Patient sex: M
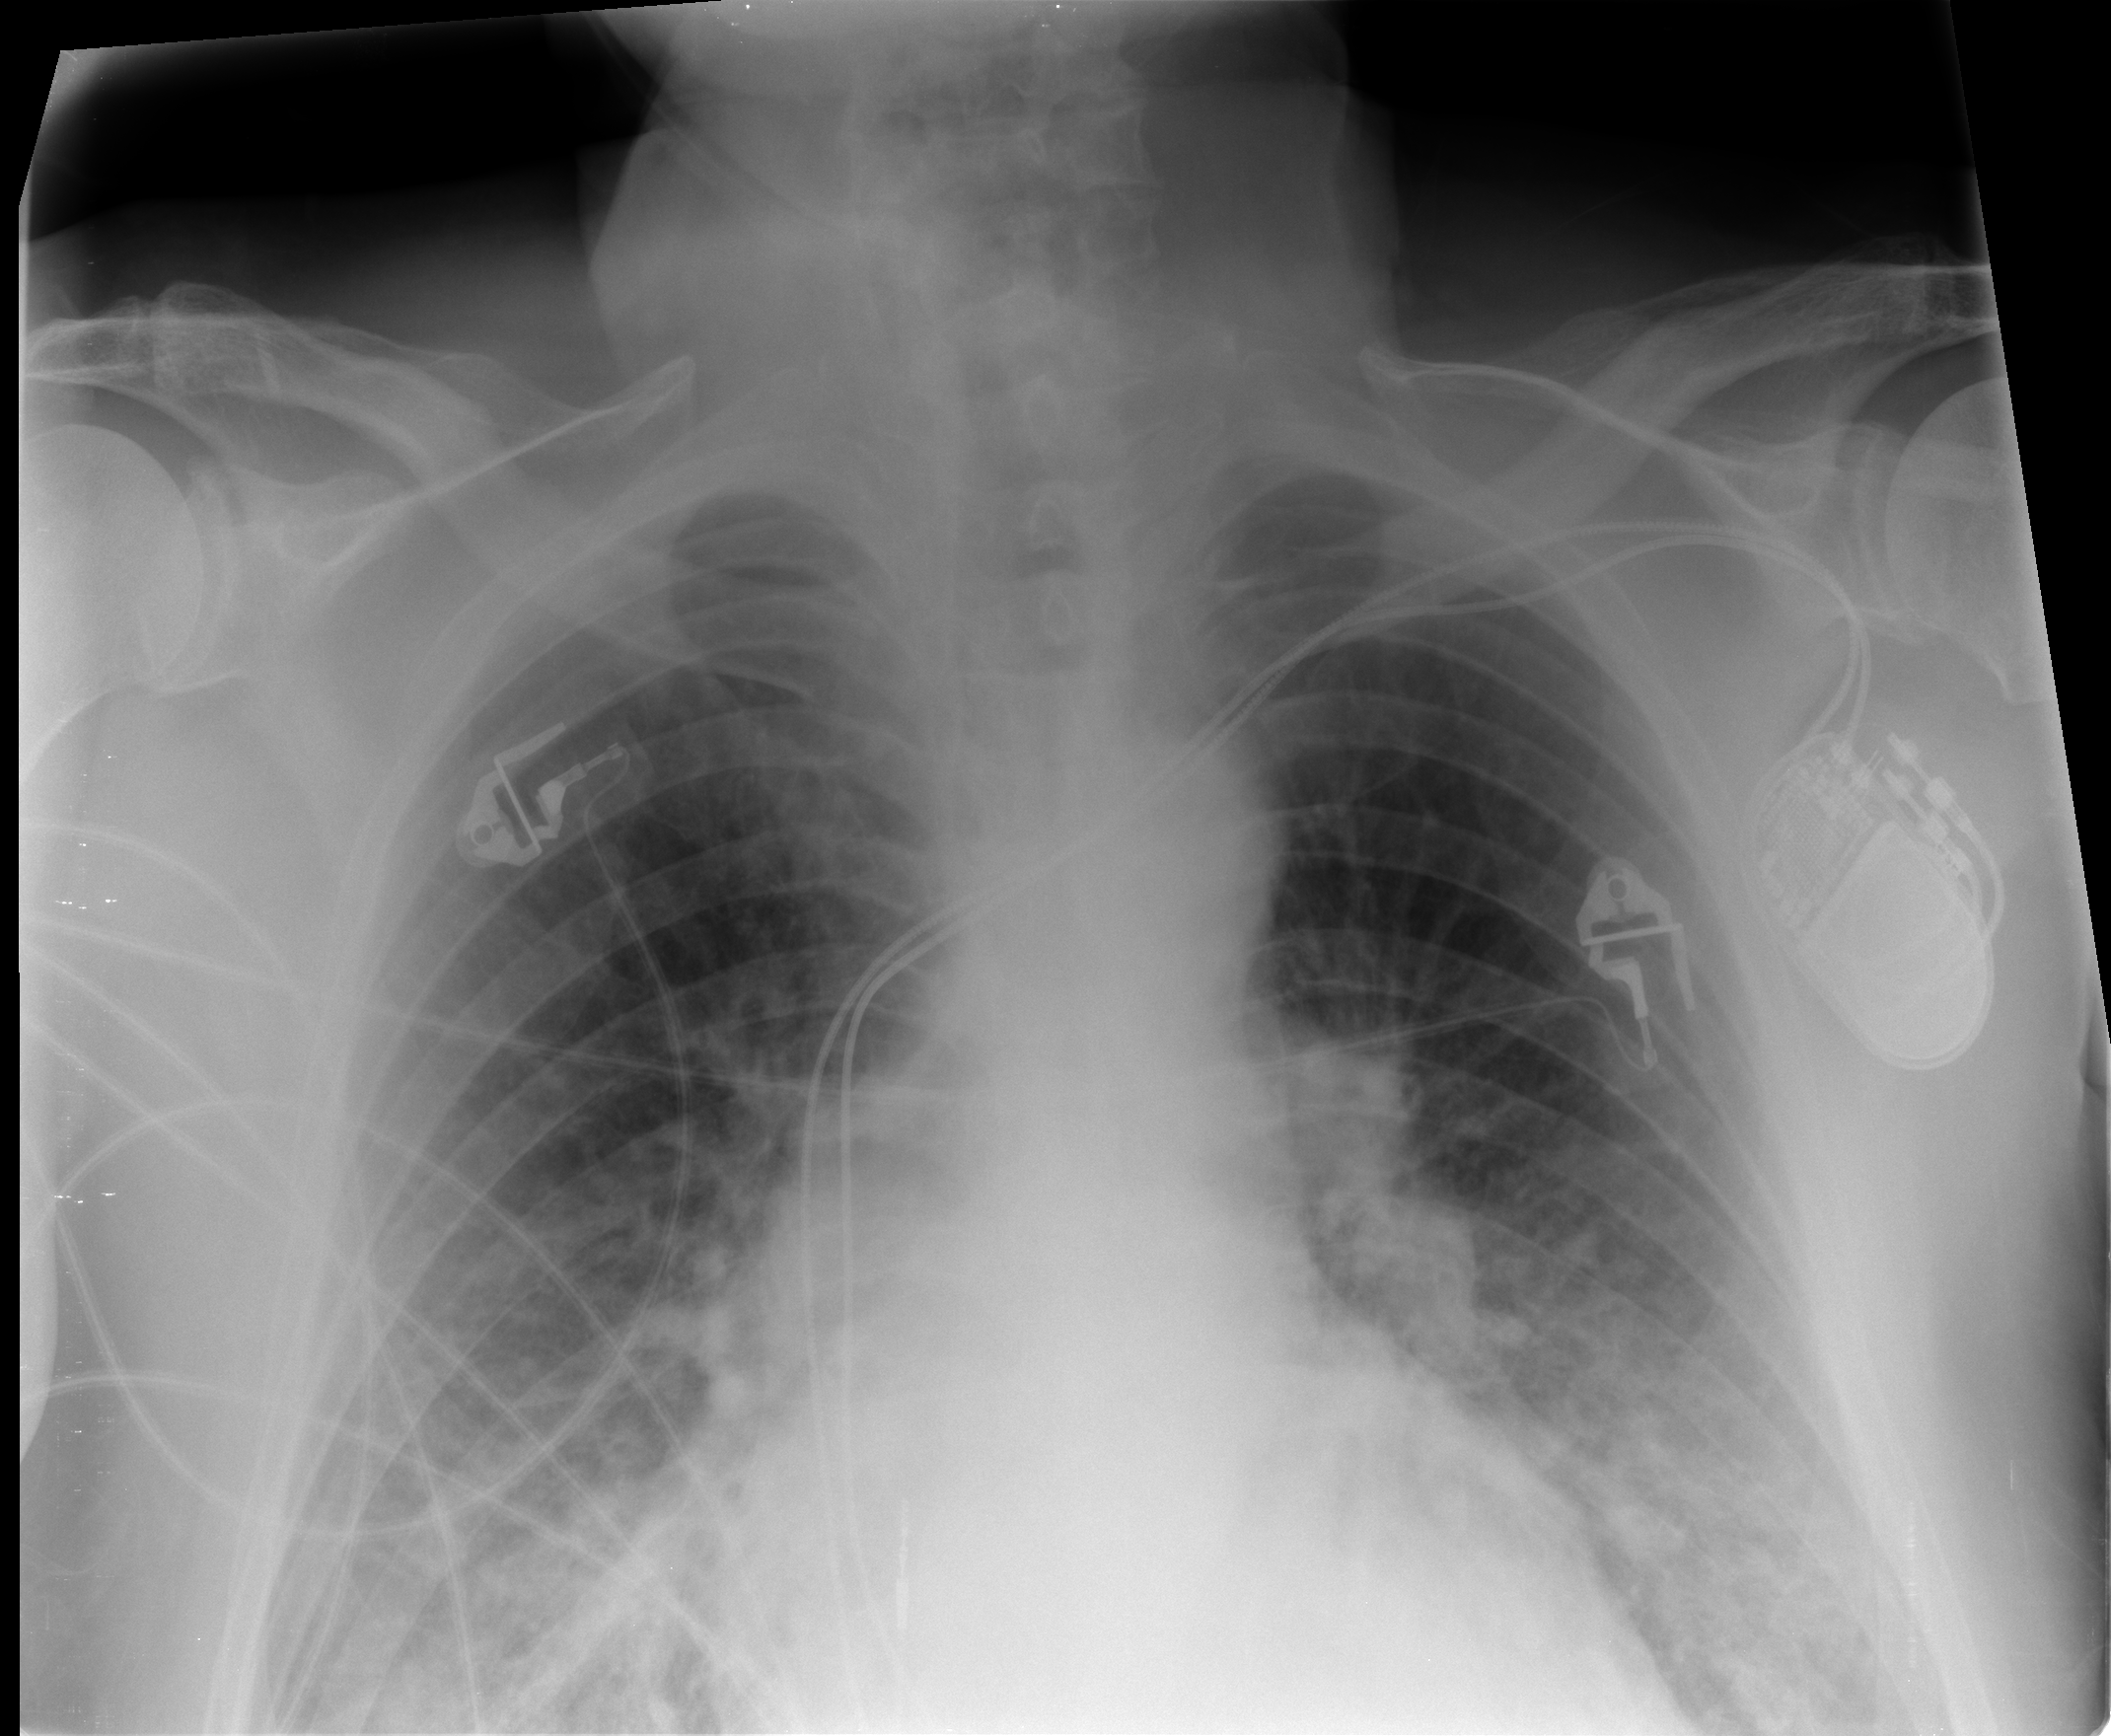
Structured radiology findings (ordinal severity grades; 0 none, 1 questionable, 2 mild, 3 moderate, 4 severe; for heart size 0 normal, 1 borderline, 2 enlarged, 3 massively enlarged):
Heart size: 2
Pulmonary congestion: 3
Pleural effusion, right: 0
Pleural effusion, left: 0
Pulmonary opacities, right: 1
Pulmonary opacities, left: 1
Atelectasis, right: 2
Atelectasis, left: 2